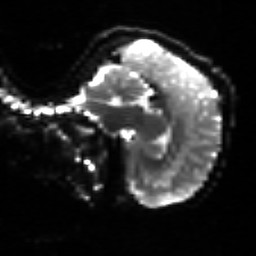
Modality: sbref
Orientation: sagittal
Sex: female
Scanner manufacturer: siemens
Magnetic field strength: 3 T
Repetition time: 5 s
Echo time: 0.071 s